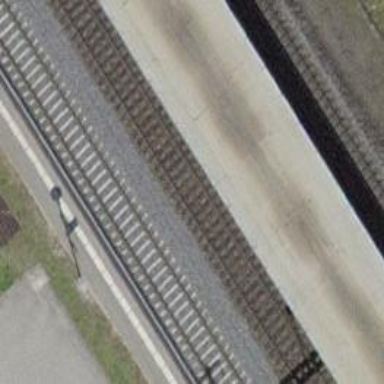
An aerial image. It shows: Stop position for public transport at railway stop.